Field crop: tomato
Growth stage: 2
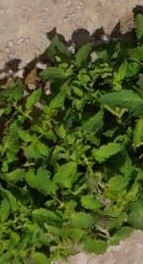
Species: tomato